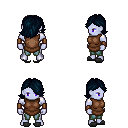
a pixel art fantasy rpg character, male body template, dark elf, purple skin, brown tunic, teal pants, raven swoop hairstyle, leather bracers, gray slippers, four views (front, back, left, right), 2x2 character sprite sheet, small pixel art, hard edges, no anti-aliasing